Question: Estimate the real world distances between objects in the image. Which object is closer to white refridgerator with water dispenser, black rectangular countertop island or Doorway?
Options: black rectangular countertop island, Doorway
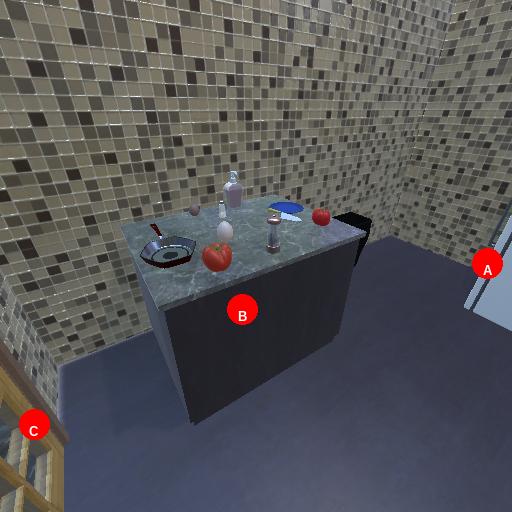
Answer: black rectangular countertop island